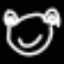
Label: frog